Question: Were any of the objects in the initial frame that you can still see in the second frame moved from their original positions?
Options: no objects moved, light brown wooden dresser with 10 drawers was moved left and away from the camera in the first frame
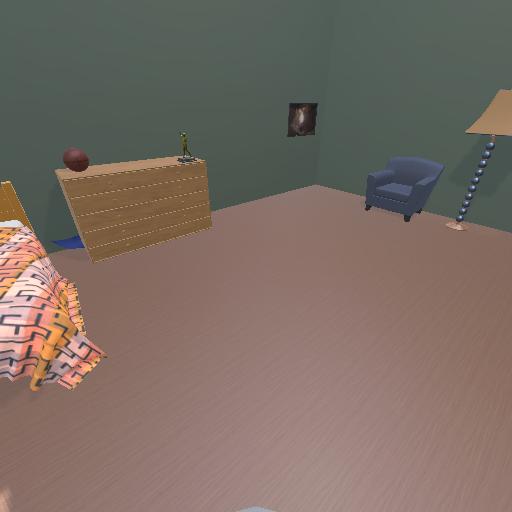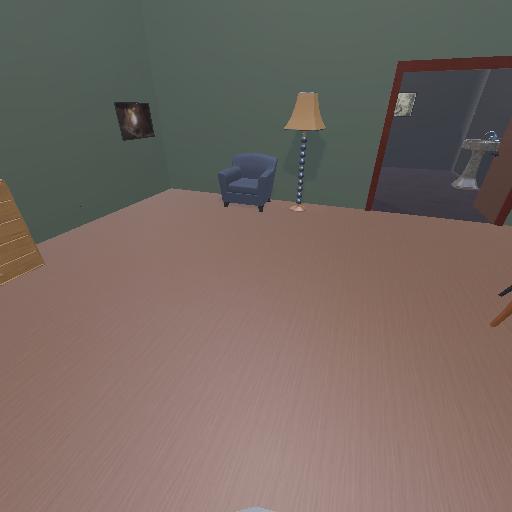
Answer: no objects moved